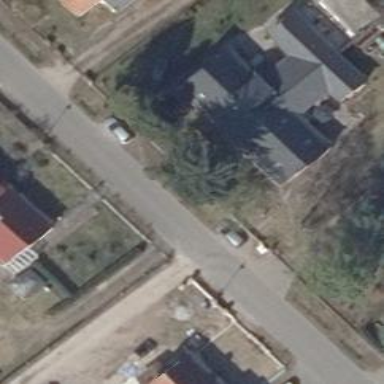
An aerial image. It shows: Semidetached house with gabled roof.